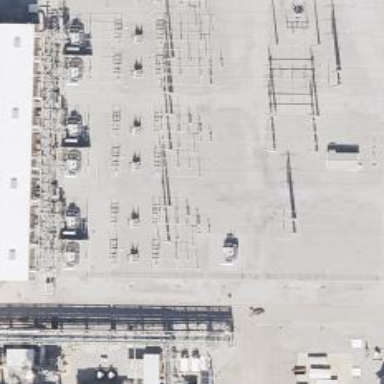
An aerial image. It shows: Switch used for power control.